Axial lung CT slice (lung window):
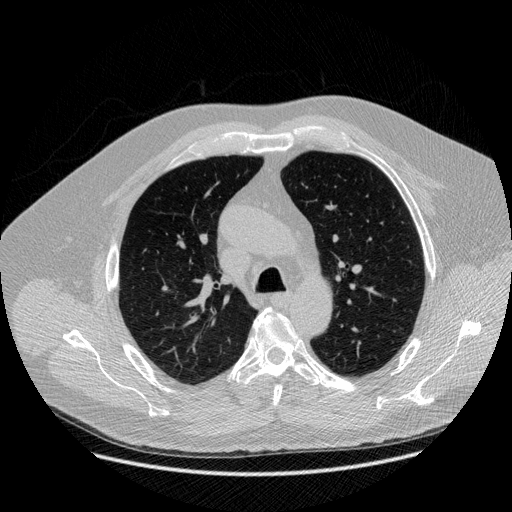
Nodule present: no